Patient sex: F
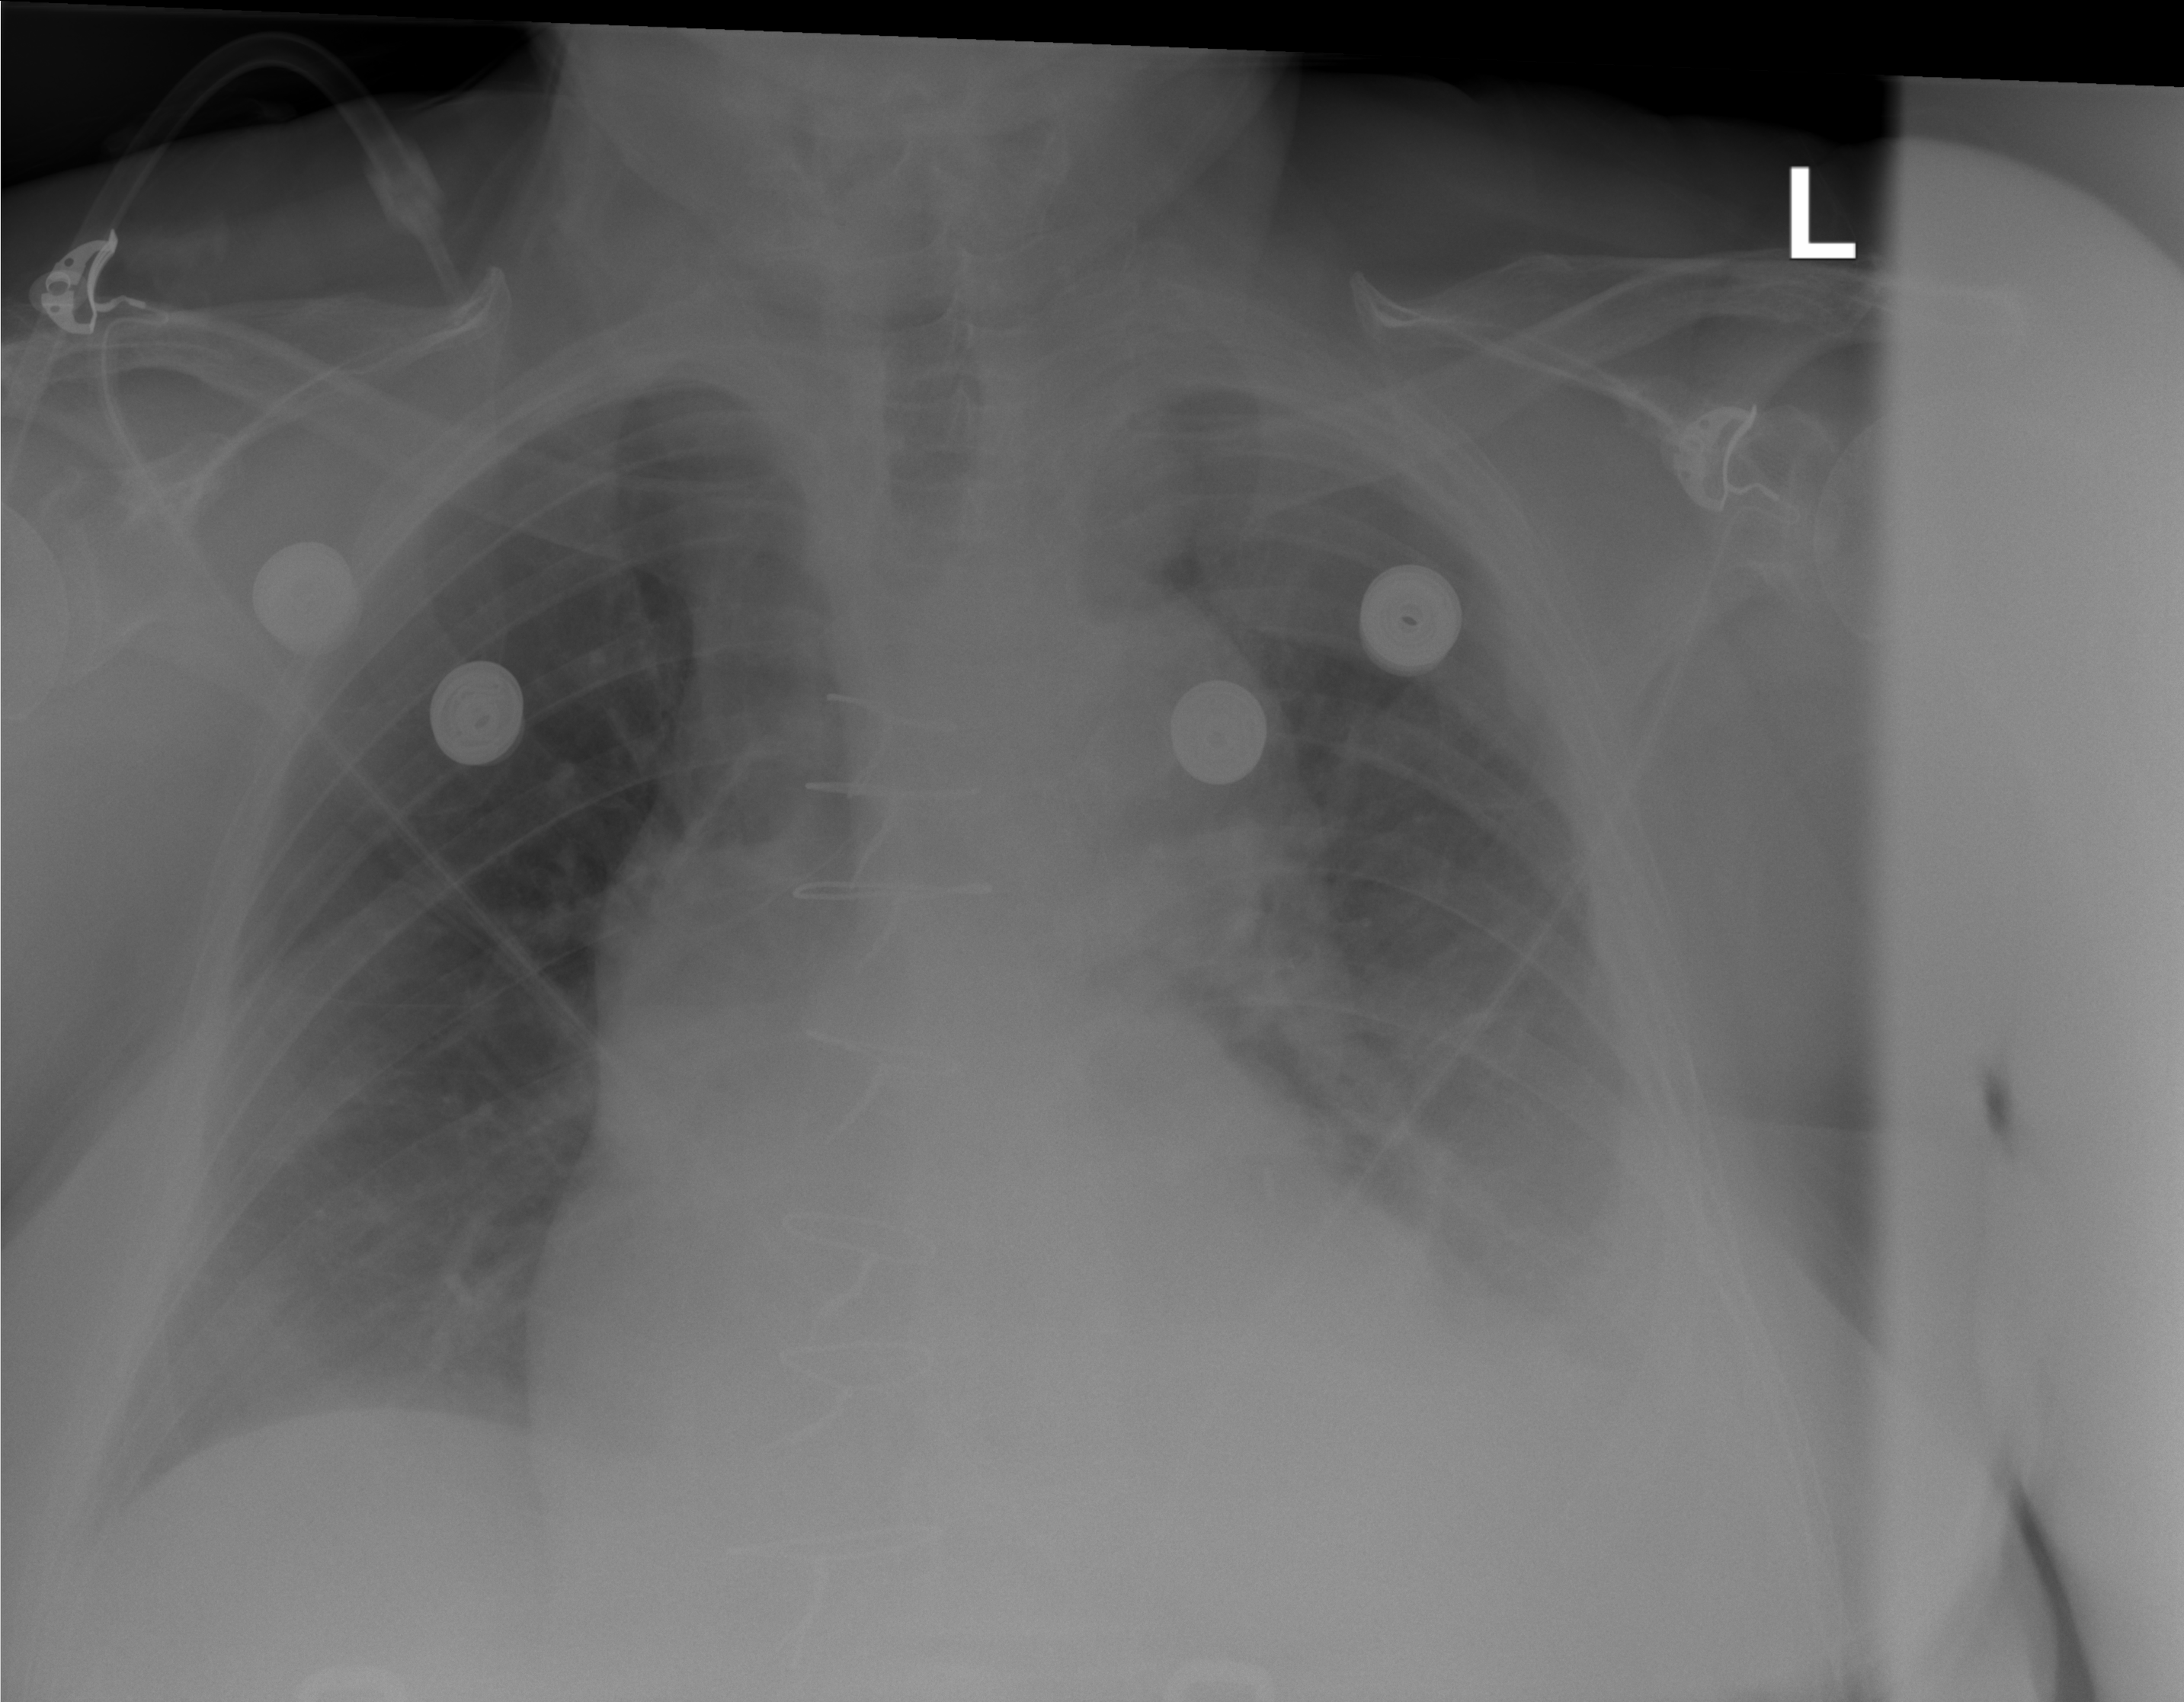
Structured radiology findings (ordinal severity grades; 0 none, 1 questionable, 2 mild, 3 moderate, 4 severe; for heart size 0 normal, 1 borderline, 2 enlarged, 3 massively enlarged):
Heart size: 2
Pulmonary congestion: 2
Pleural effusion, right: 0
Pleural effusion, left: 2
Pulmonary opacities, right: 0
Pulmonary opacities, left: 0
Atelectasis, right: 2
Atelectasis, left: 2